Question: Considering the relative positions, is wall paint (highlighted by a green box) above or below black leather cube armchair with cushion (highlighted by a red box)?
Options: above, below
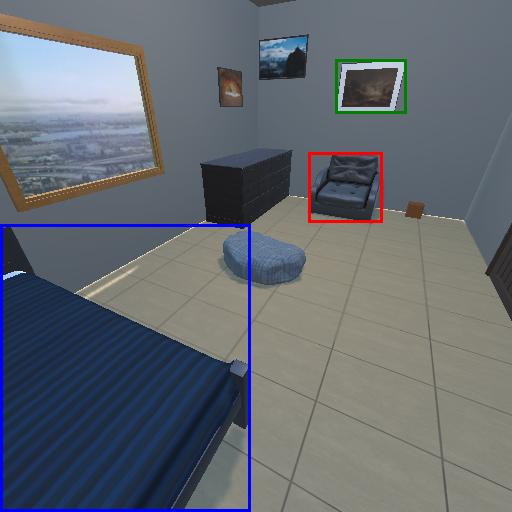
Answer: above